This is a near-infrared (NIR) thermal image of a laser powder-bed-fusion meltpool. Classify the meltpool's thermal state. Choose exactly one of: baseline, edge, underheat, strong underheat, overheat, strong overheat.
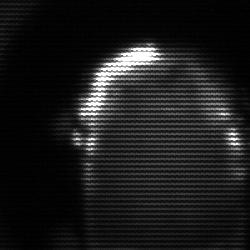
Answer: baseline